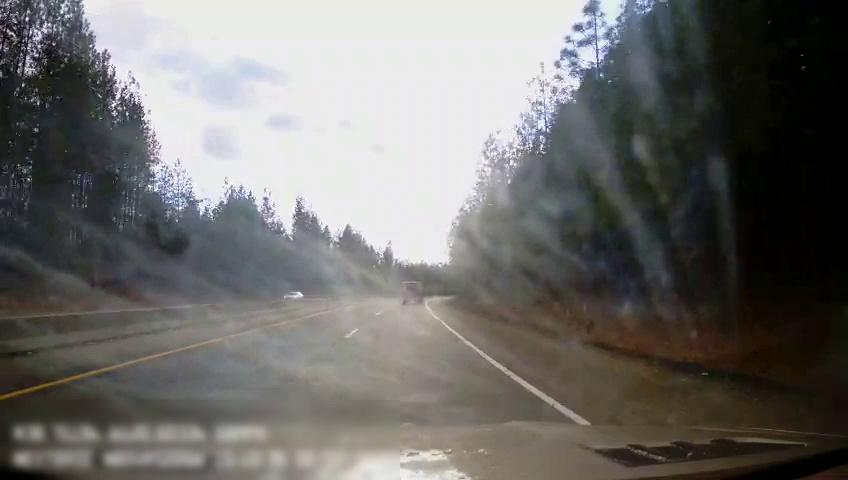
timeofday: Day
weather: Cloudy
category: Drivable Space
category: Drivable Space
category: Vehicles | Van
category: Lanes | Current Lane
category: Lanes | Alternate Lane
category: Lanes | Alternate Lane